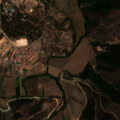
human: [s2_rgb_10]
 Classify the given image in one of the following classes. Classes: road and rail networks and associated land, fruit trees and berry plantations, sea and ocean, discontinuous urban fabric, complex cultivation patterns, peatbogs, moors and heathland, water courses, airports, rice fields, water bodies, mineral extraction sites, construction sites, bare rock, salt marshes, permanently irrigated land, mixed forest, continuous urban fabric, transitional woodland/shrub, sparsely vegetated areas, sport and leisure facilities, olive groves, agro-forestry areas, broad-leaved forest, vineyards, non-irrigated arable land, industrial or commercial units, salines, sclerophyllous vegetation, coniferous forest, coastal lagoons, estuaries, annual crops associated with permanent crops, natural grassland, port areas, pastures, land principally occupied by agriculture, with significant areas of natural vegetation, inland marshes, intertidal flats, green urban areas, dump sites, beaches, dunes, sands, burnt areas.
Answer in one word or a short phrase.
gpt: permanently irrigated land, land principally occupied by agriculture, with significant areas of natural vegetation, broad-leaved forest, mixed forest